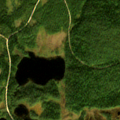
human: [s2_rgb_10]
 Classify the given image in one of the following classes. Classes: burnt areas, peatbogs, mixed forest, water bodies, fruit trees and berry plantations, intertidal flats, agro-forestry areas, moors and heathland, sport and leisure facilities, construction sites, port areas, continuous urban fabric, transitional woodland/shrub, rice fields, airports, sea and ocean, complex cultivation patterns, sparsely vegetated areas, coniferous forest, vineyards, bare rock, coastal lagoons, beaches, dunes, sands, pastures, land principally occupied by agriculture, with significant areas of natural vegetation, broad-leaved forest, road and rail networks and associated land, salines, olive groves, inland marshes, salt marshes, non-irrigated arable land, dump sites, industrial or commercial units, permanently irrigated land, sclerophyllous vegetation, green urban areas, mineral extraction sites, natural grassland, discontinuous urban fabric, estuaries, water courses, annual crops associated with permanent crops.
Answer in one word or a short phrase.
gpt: coniferous forest, transitional woodland/shrub, peatbogs